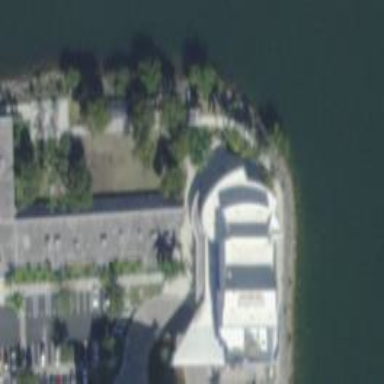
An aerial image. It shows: Theatre building.